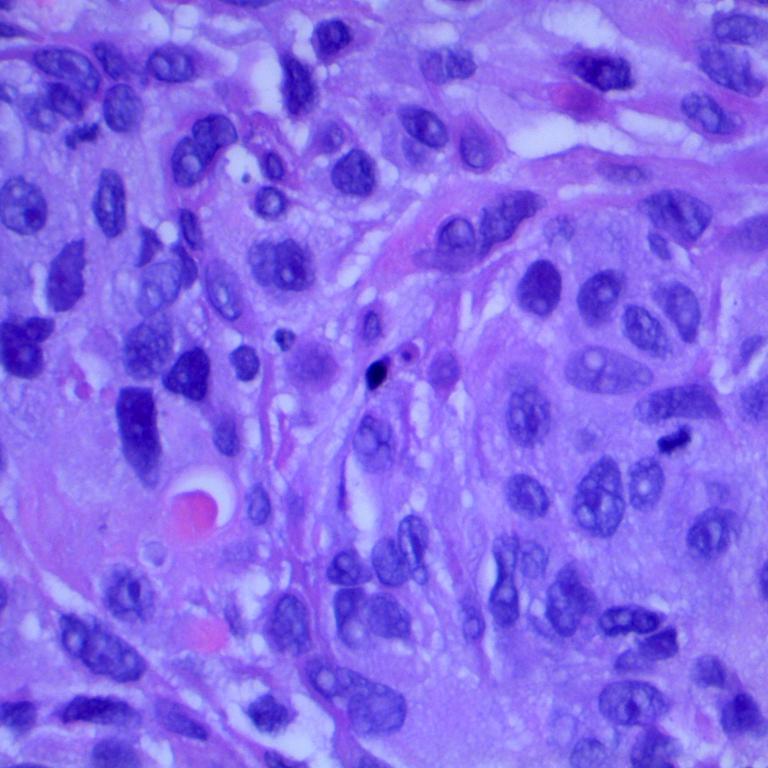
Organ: lung
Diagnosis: squamous carcinomas